Question: I have implemented the following function (attached to the "register button") within my registration view controller as seen below. The function relies upon Parse and is seamless in general.
However I am encountering the following issues at present:
1. If a user inserts an invalid email address by mistake; the error string listed under "else" is activated (which is good) but the username and password entered above are registered regardless.
2. Users are able to leave the password field blank.
Any help whatsoever, especially pertaining to issue 1, would be immensely appreciated.

'''
// Register user.
- (IBAction)registerUser:(id)sender
{
PFUser *user = [PFUser user];
user.username = self.mobileTextField.text;
user.password = self.passwordTextField.text;
user.email = self.emailTextField.text;
// Show loading HUD.
[MBProgressHUD showHUDAddedTo:self.view animated:YES];
dispatch_async(dispatch_get_global_queue( DISPATCH_QUEUE_PRIORITY_LOW, 0), ^{
[user signUpInBackgroundWithBlock:^(BOOL succeeded, NSError *error)
{
if (!error)
{
[self performSegueWithIdentifier:@"userRegistered" sender:self];
}
else
{
NSString *errorString = [[error userInfo] objectForKey:@"error"];
UIAlertView *errorAlertView = [[UIAlertView alloc] initWithTitle:@"Error" message:errorString delegate:nil cancelButtonTitle:@"Ok" otherButtonTitles:nil, nil];
[errorAlertView show];
// Dismiss loading HUD.
dispatch_async(dispatch_get_main_queue(), ^{
[MBProgressHUD hideHUDForView:self.view animated:YES];
});
}
}];
// End editing.
[self.view endEditing: YES];
});
}
'''
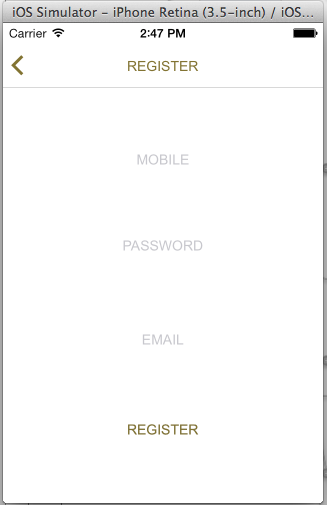
Answer: You have a number of problems here.
a, you absolutely take a new thread. You must change it.
b, you may be looking for the magic formula in parse "if ( (!succeeded) || error)..."
c, you should really that the email is valid before sending it. (ie, you can't enter "xyz@hotmail" or something not sensible as an email.)
ie, you need to write a routine like "checkThisEmailIsValid". if you need help with his yell out. note that it's not that easy conceptually. you understand that parse will try to verify the email right? ie it will send one of those emails "new user, click here to verify your email!" You're familiar with that?
d, a great secret is the 202 error code
Here's some example code from a production app, hope it helps!
'''
-(void)_actuallyJoin
{
... do things like check the email is valid
... in this app the username is the lowercase email
PFUser *nuser = [PFUser user];
nuser.username = [self.email.text lowercaseString];
... in this app, the email is the email, password is the password
nuser.email = self.email.text;
nuser.password = self.password.text;
[APP huddie];
APP.hud.labelText = @"Registering ...";
APP.hud.detailsLabelText = @"1 of 3 ...";
... that is just MBProgressHUD.
[nuser signUpInBackgroundWithBlock:^(BOOL succeeded, NSError *error)
{
if ( (!succeeded) || error)
{
[APP.hud hide:YES]; .. that's MBProgressHUD
.. usually, blank the form while app is connecting
self.email.text = @"";
self.password.text = @"";
self.confirmPassword.text = @"";
if ( error.code == 202 )
{
[PFAnalytics trackEvent:@"newAccount"
dimensions:@{ @"result":@"emailAlreadyUsed" }];
[self woe:@"That email address is already in use...."];
[PFUser logOut]; .. don't forget that
return;
}
[PFAnalytics trackEvent:@"newAccount"
dimensions:@{ @"result":@"connectionWoe" }];
[self woe:@"Couldn't connect. Please try later"];
return;
}
NSLog(@"step one rego success");
[self _actuallyJoinStepTwo];
... now continue to save other information
... for example user's address, age, avatar photo etc.
}];
}
'''